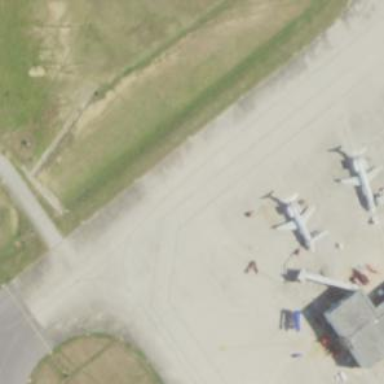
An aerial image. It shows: Image of taxiway at airport.